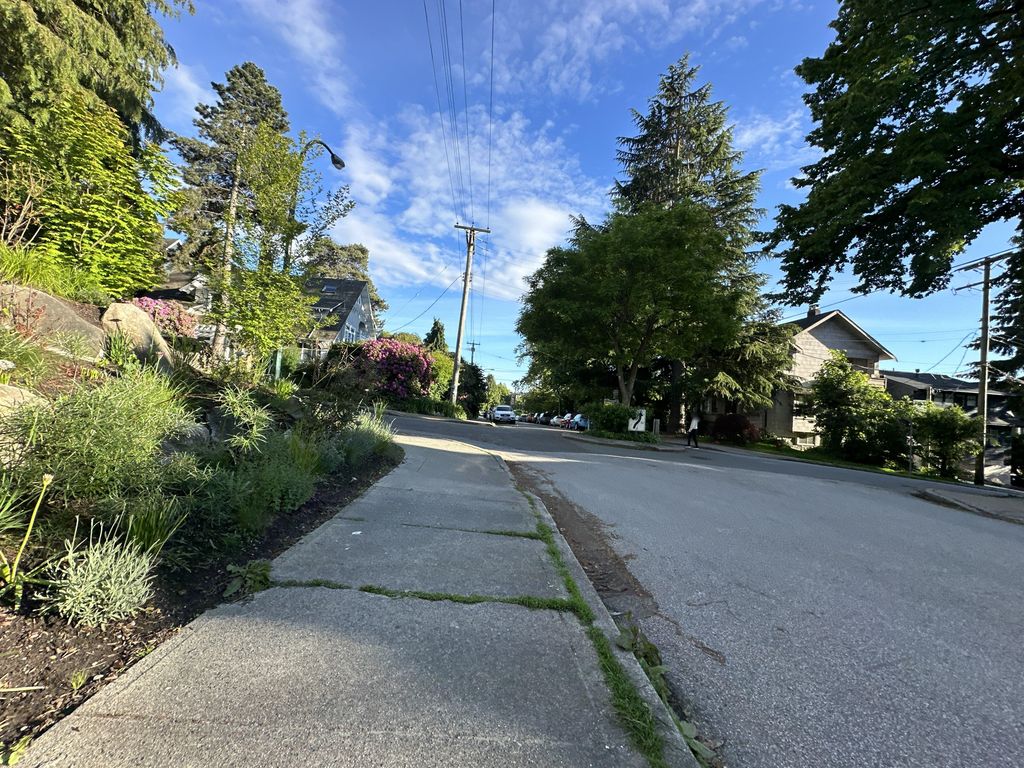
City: vancouver